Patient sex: F
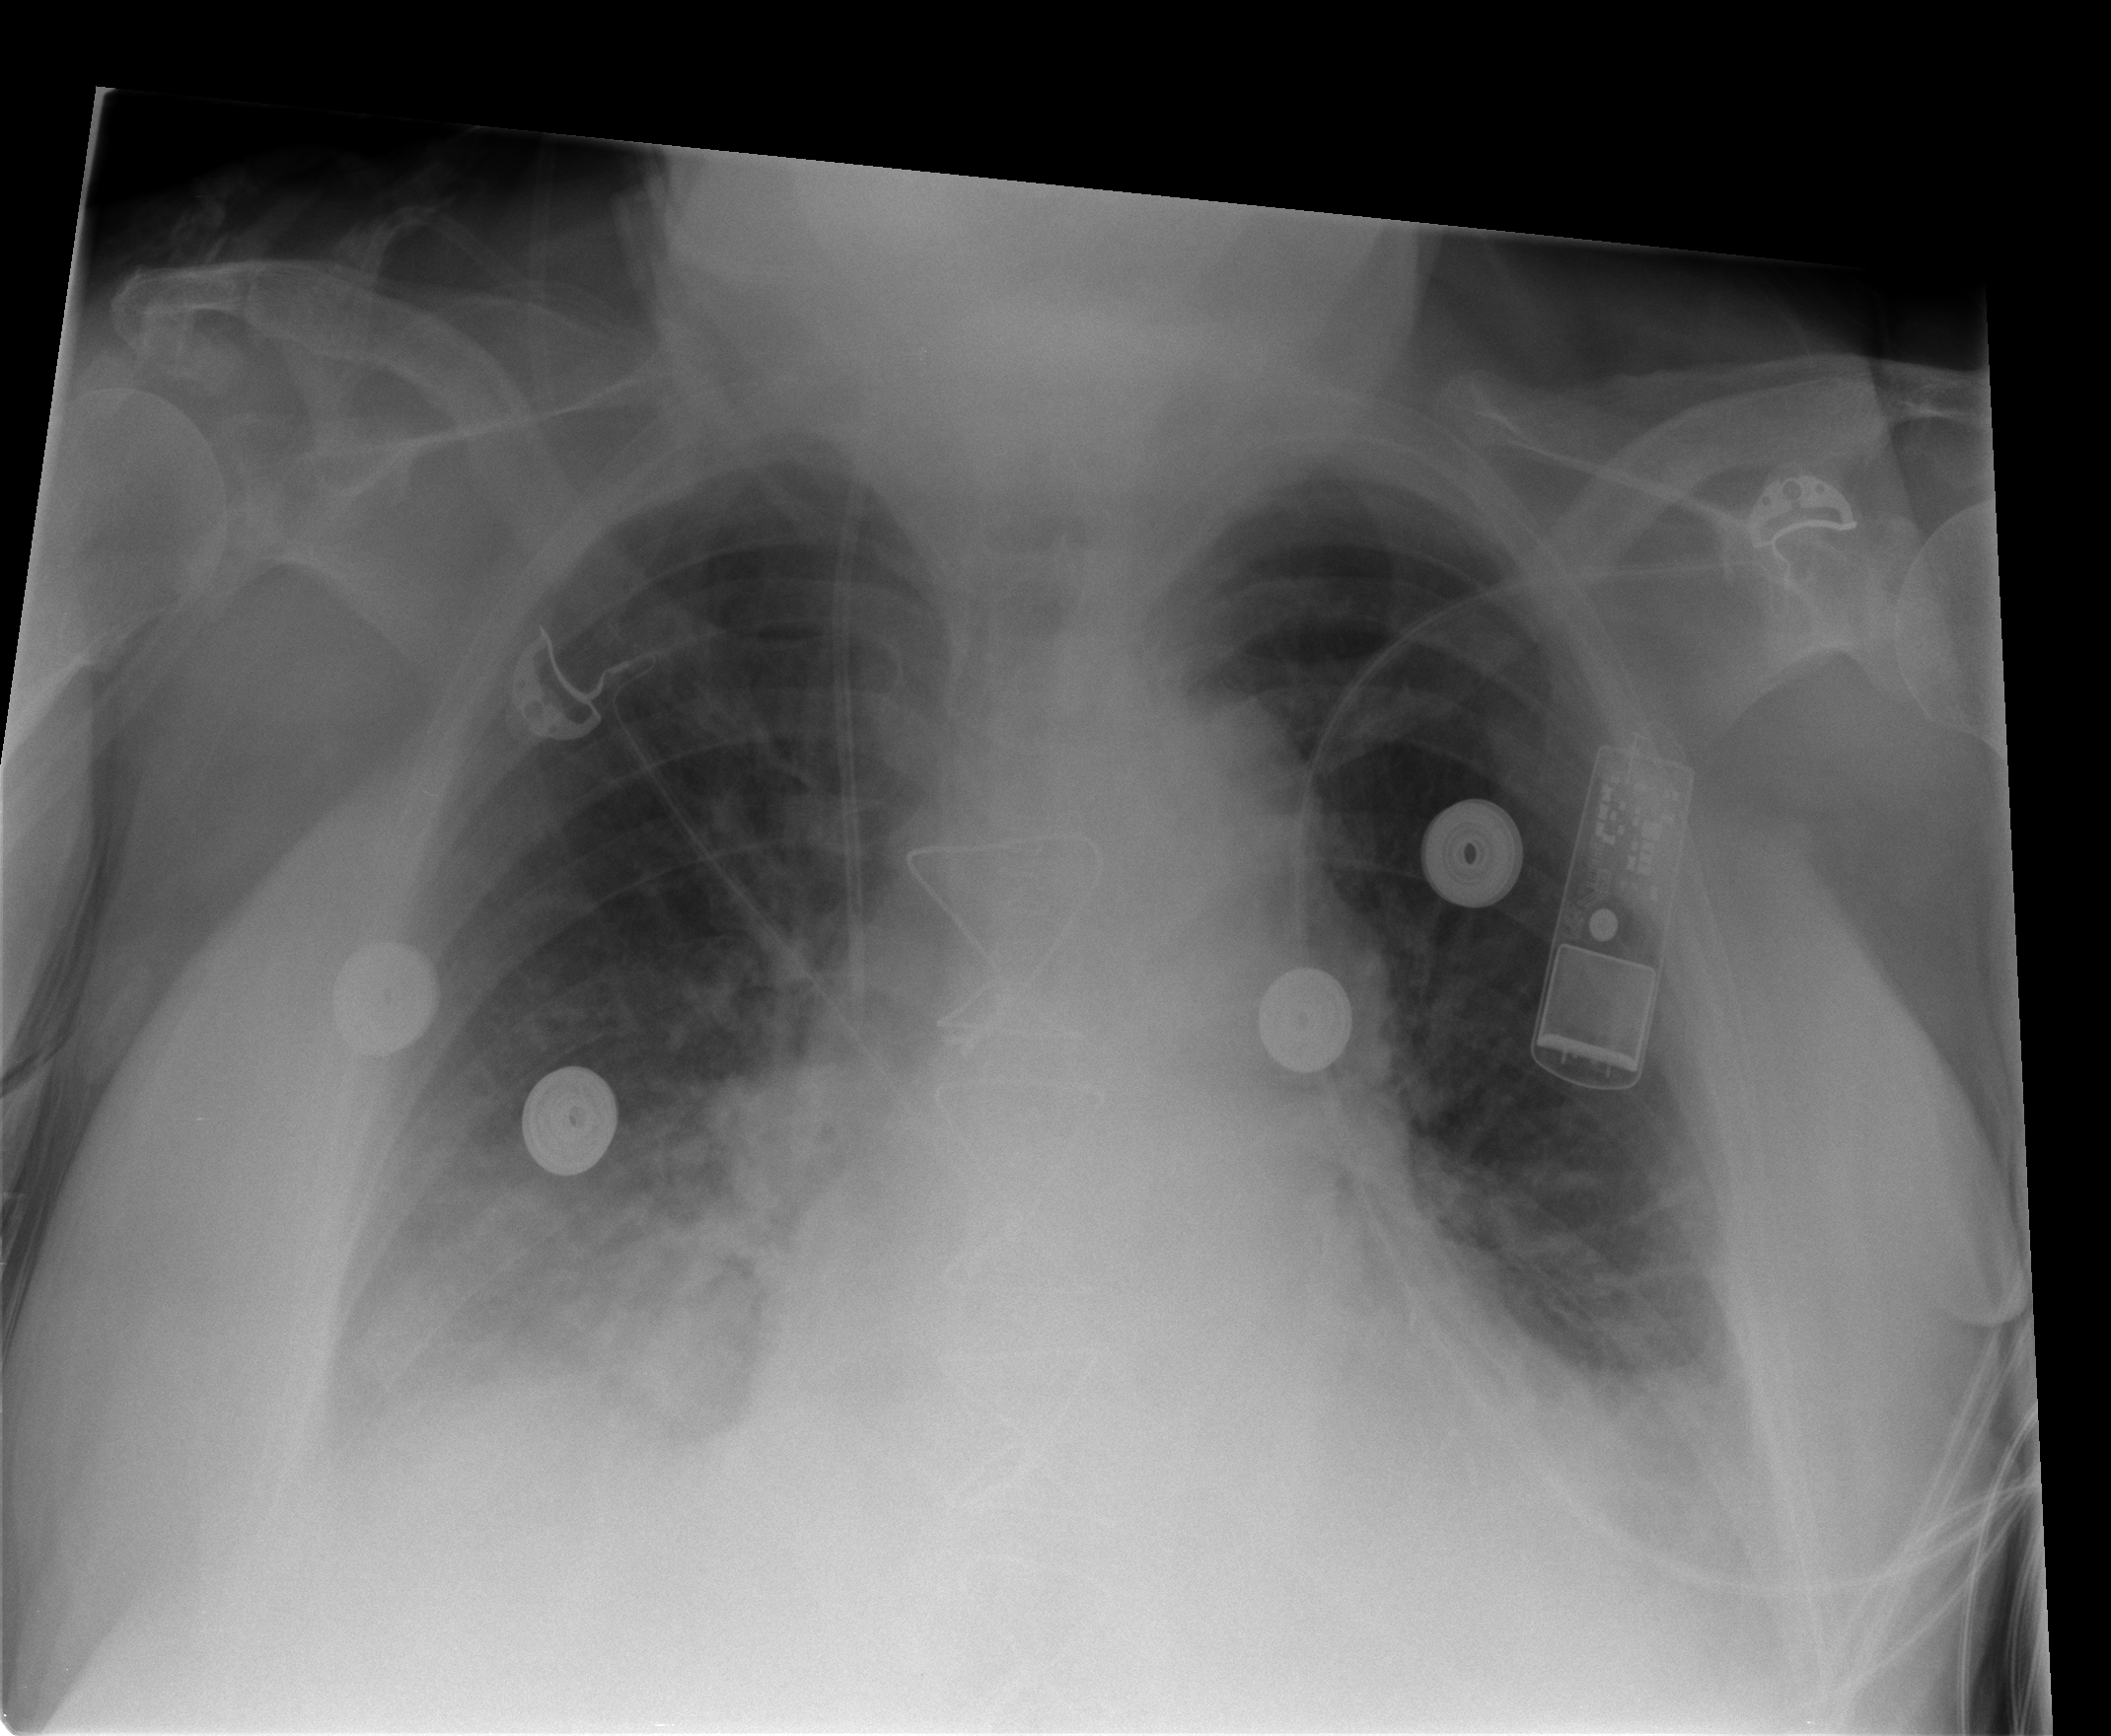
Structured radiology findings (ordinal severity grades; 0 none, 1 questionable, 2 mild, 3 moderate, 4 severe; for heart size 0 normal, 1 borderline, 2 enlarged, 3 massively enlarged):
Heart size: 1
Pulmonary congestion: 0
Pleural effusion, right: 2
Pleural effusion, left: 2
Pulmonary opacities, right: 0
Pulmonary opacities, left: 0
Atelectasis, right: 2
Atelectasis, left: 2